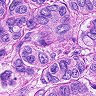
Metastatic tissue present: yes